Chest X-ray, AP view. Patient: 38 years old, sex M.
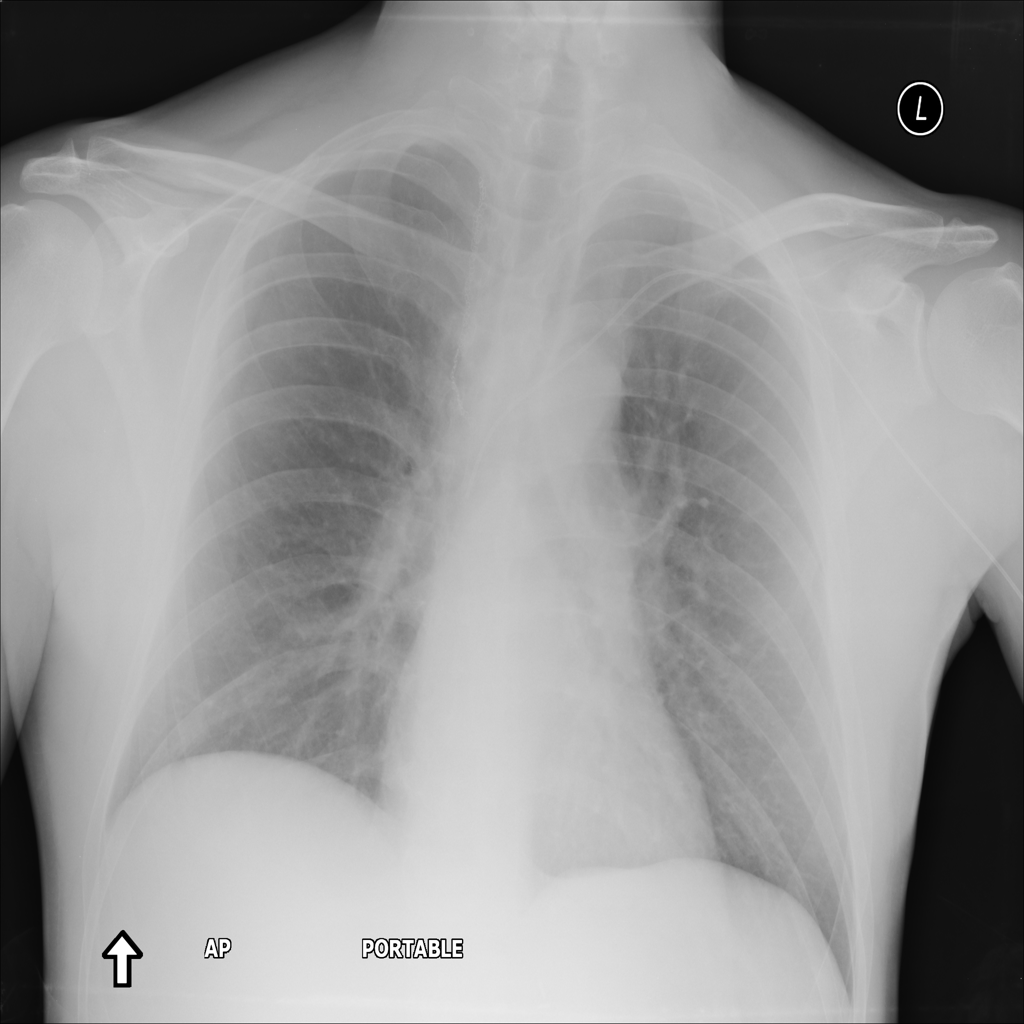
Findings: No Finding